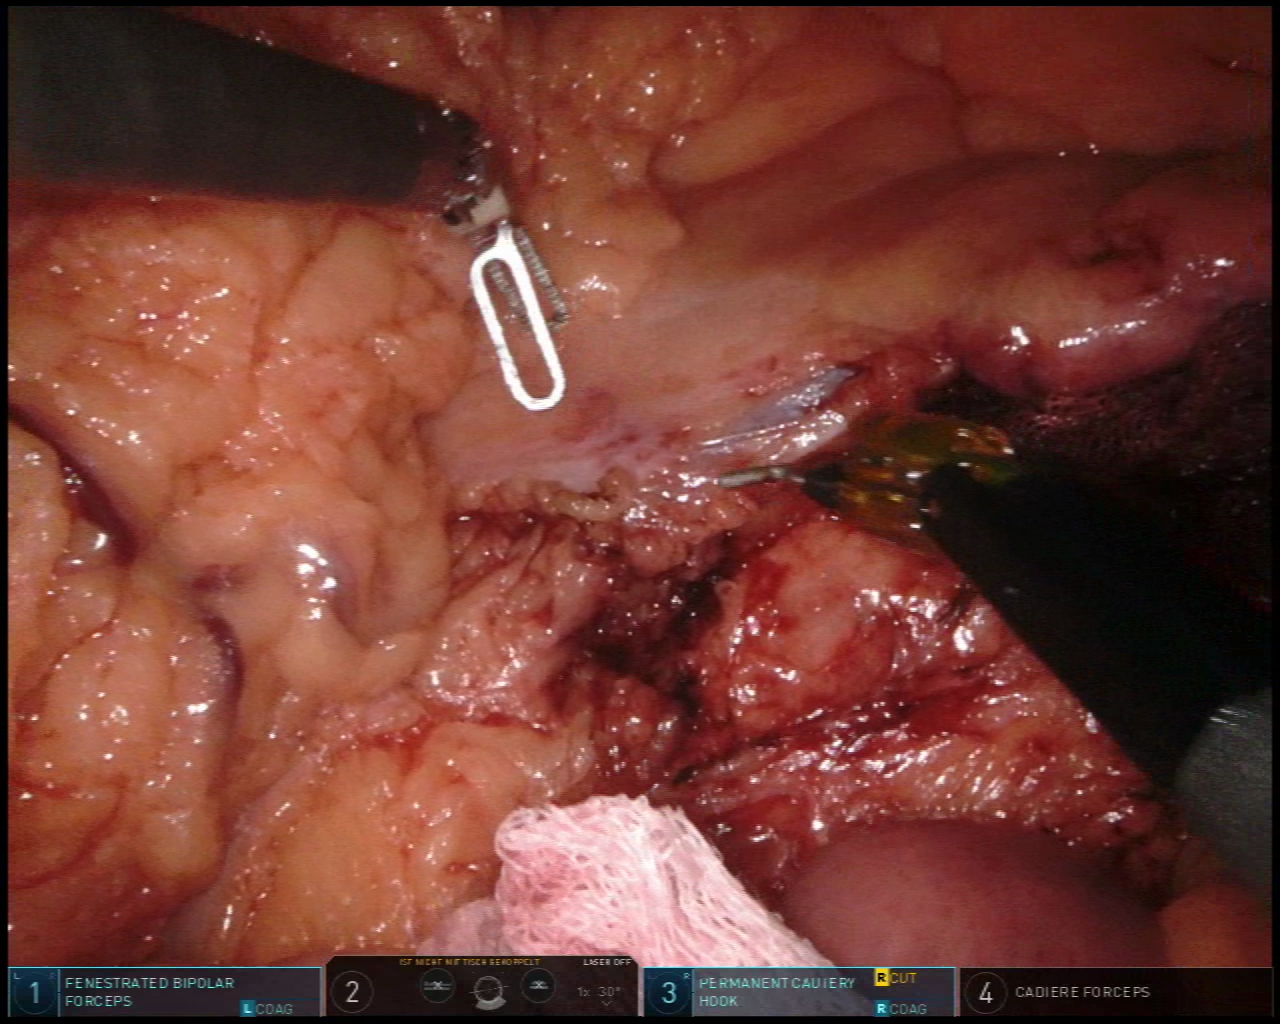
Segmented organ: intestinal_veins
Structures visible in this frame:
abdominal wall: no
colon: no
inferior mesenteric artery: no
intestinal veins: yes
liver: no
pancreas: no
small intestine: yes
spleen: no
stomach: no
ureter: no
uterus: no
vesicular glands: no